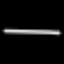
Label: line